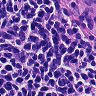
Metastatic tissue present: no